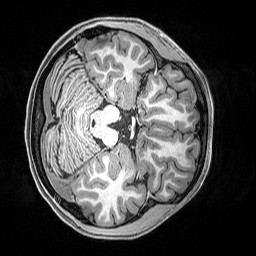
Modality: T1w
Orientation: axial
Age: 29
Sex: female
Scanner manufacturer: siemens
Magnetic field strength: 3 T
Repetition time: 2.5 s
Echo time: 0.0029 s